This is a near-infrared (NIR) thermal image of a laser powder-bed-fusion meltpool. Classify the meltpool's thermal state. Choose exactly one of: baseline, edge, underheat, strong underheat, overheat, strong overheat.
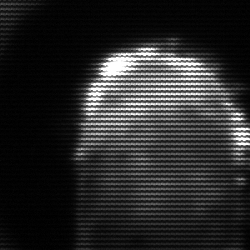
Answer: baseline